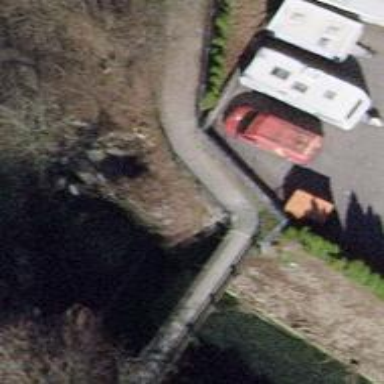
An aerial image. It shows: Footway bridge.